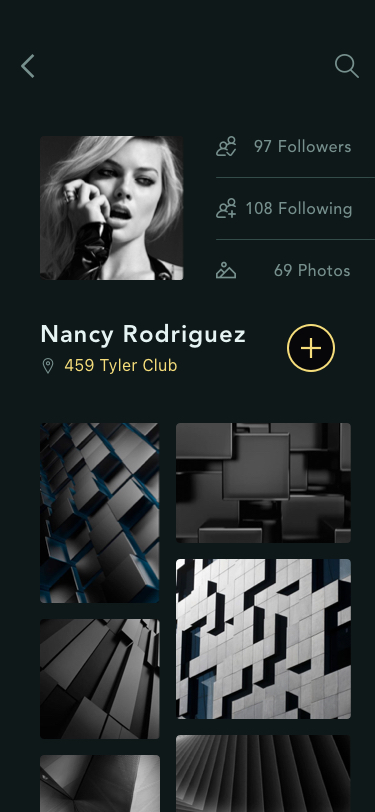
Text in this UI design:
459 Tyler Club
Nancy Rodriguez
97 Followers
108 Following
69 Photos